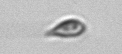
Label: Cryptophyta